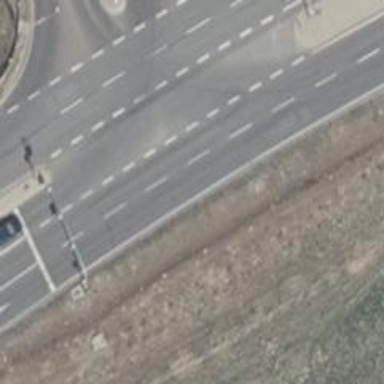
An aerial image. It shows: Primary link highway with asphalt surface.